Question: I am trying to get regular expressions that will do these cases:
'''
background: -webkit-linear-gradient(top, #RANDOM_COLOR, #RANDOM_COLOR);
'''
with
'''
background: -ms-linear-gradient(top, #RANDOM_COLOR, #RANDOM_COLOR);
background: -webkit-linear-gradient(top, #RANDOM_COLOR, #RANDOM_COLOR);
'''
'''
box-shadow: RANDOM_TEXT;
'''
with
'''
-webkit-box-shadow: RANDOM_TEXT;
box-shadow: RANDOM_TEXT;
'''
I just want to then take use of the Control+F feature in Dreamweaver and replace the text by using regular expressions.

Thank you
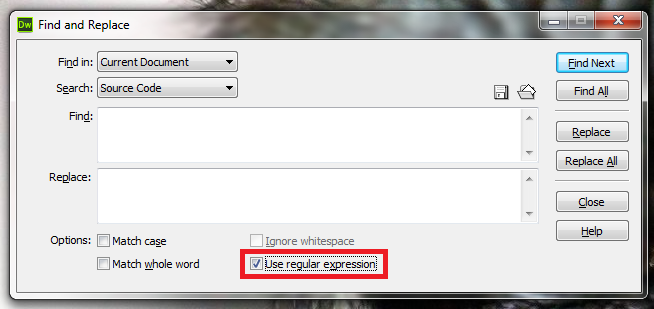
Answer: Dreamweaver is using the Javascript Regex flavor.
## Find 1:
'''
([ ]*)(background:\s*-webkit-linear-gradient\(top\s*,\s*(#[a-fA-F0-9]{3,6})\s*,\s*(#[a-fA-F0-9]{3,6})\s*\)\s*;)
// assuming these are hexadecimal colors like you indicated with #
'''
## Replace 1:
'''
$1background: -ms-linear-gradient(top, $3, $4);
$1$2
'''
## Find 2:
'''
([ ]*)(box-shadow:\s*([^;]+)\s*;)
'''
## Replace 2:
'''
$1-webkit-box-shadow: $3;
$1$2
'''
---
## Explanation of 1st find pattern:
All space characters '\s' are optional (thanks to '*'). Also, literal parentheses were escaped. In the replacement, the '$1', '$2' etc indicate '[capturingGroup n]'.
'''
( # capturing group #1
[ ]* # 0 or more spaces and/or tabs (could be any number of both)
)
( # capturing group #2
background:\s*-webkit-linear-gradient\(top\s*,\s*
( # capturing group #3
#[a-fA-F0-9]{3,6} # a number sign and a string with 3 or 6 digits that's made of a-zA-Z0-9 (aka. hexadecimal characters)
)
\s*,\s*
( # capturing group #4
#[a-fA-F0-9]{3,6}
)
\s*\)\s*;
)
'''